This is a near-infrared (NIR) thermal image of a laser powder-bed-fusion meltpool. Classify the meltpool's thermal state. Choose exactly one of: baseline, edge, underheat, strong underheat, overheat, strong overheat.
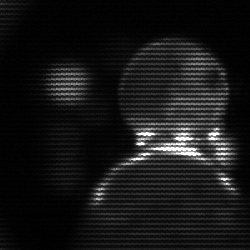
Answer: edge